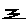
Label: zigzag